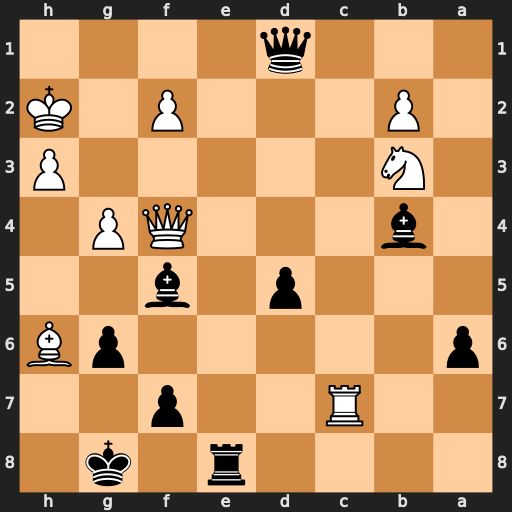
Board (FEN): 4r1k1/2R2p2/p5pB/3p1b2/1b3QP1/1N5P/1P3P1K/3q4
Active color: b
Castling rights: -
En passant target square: -
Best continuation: Re4 gxf5 Rxf4